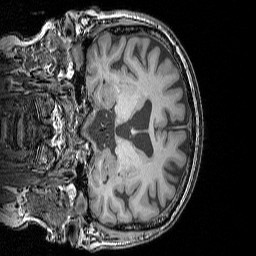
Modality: T1w
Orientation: coronal
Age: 70
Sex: female
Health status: ill
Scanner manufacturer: siemens
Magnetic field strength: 3 T
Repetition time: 1.75 s
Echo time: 0.00418 s